Aerial crown-view tile of a tropical tree (Barro Colorado Island, Panama), acquired 20250818:
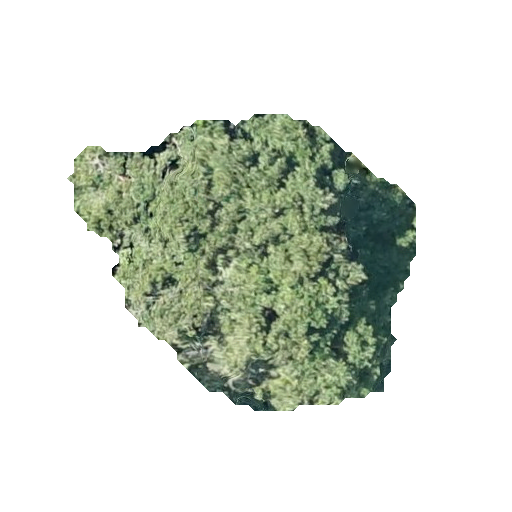
Species: Prioria copaifera
GBIF accepted scientific name: Prioria copaifera
Crown area: 103.558 m²